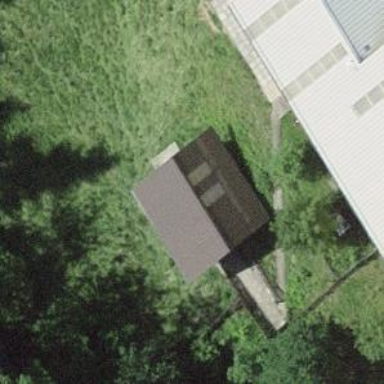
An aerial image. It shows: Farm auxiliary building.